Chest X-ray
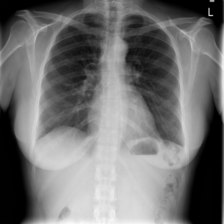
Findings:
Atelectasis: negative
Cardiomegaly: negative
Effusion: negative
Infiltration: positive
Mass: negative
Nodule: negative
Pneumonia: negative
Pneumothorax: negative
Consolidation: negative
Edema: negative
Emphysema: negative
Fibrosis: negative
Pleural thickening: negative
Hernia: negative